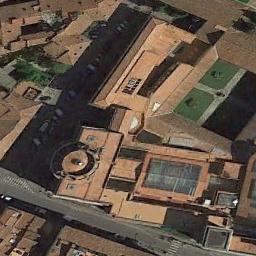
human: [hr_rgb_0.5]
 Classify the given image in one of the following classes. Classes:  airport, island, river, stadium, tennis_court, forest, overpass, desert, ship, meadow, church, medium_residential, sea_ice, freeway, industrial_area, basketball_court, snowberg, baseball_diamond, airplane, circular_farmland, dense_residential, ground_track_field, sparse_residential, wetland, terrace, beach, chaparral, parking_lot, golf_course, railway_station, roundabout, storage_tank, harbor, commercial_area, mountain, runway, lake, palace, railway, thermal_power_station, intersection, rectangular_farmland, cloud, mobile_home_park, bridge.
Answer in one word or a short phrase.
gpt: church